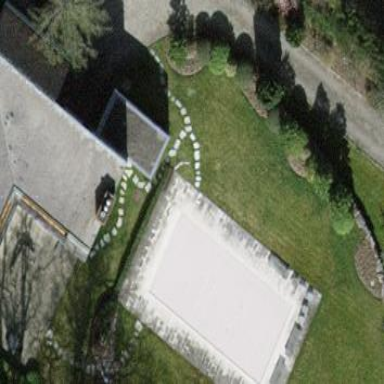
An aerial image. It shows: Swimming pool located in leisure land.